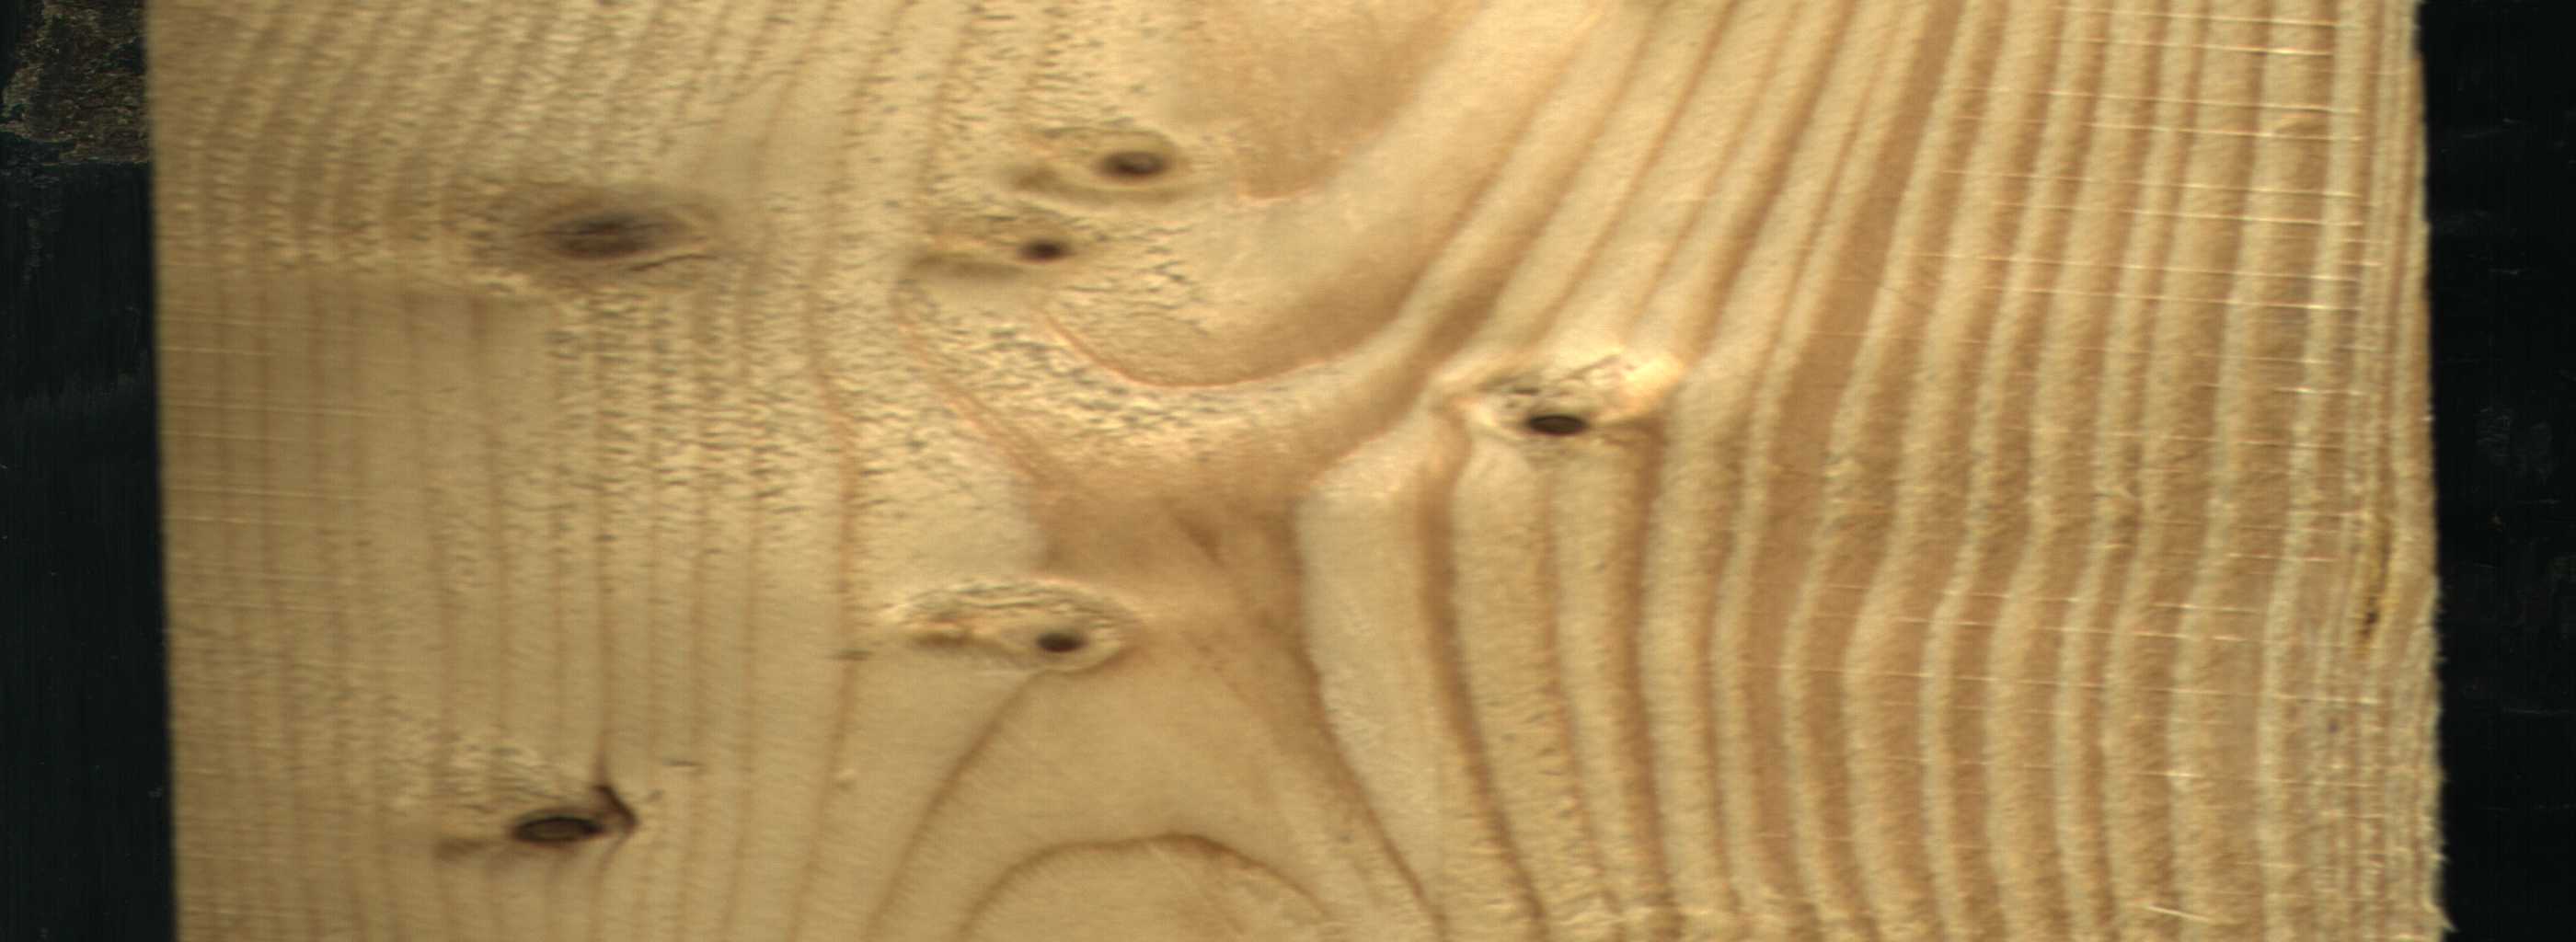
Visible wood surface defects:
Dead_Knot
Dead_Knot
Dead_Knot
Dead_Knot
Live_Knot
Live_Knot